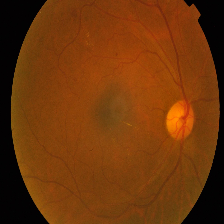
Diabetic retinopathy grade: Proliferative DR